Field crop: tomato
Growth stage: 1
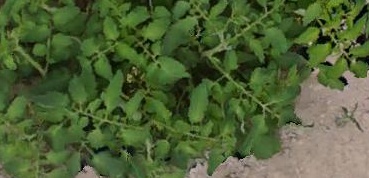
Species: tomato